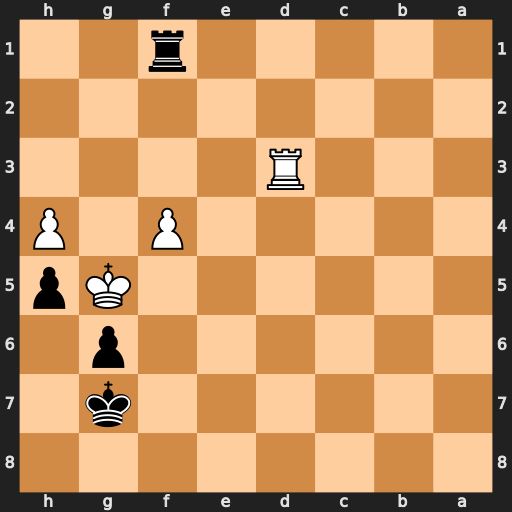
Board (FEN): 8/6k1/6p1/6Kp/5P1P/3R4/8/5r2
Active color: b
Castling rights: -
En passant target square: -
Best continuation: Rg1+ Rg3 Rxg3#